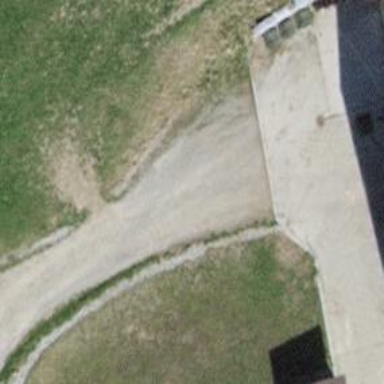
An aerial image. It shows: Compacted track with grade2 level.